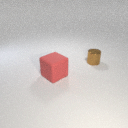
large red rubber cube in front of small brown metal cylinder